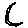
Label: moon